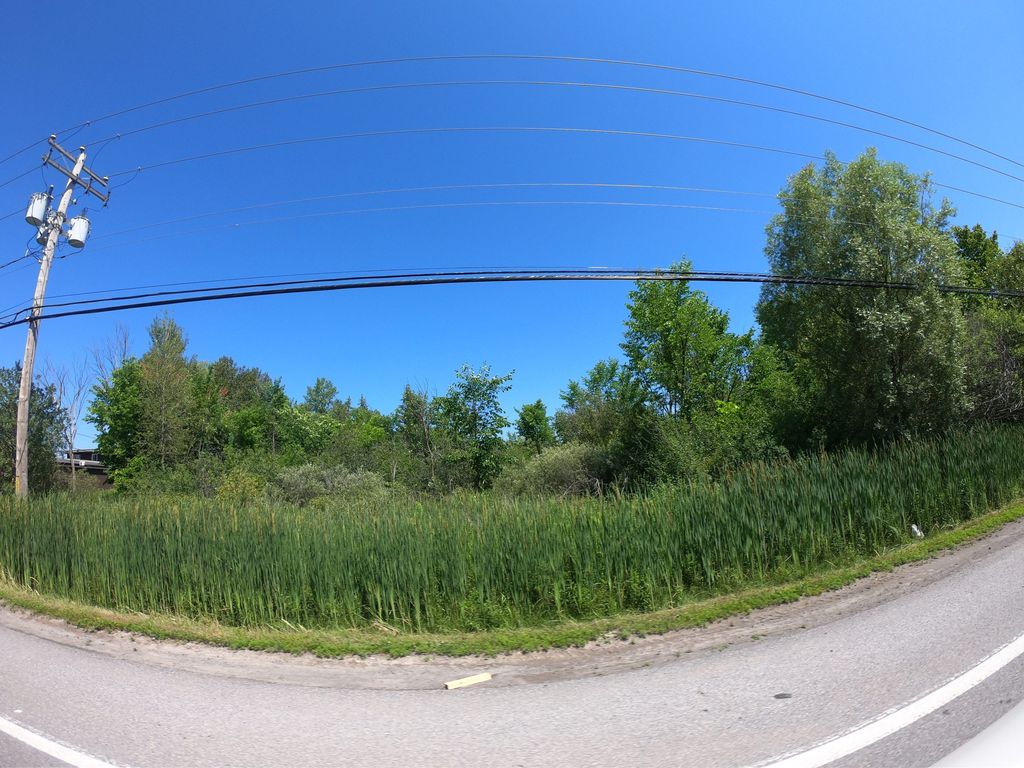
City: ottawa-gatineau